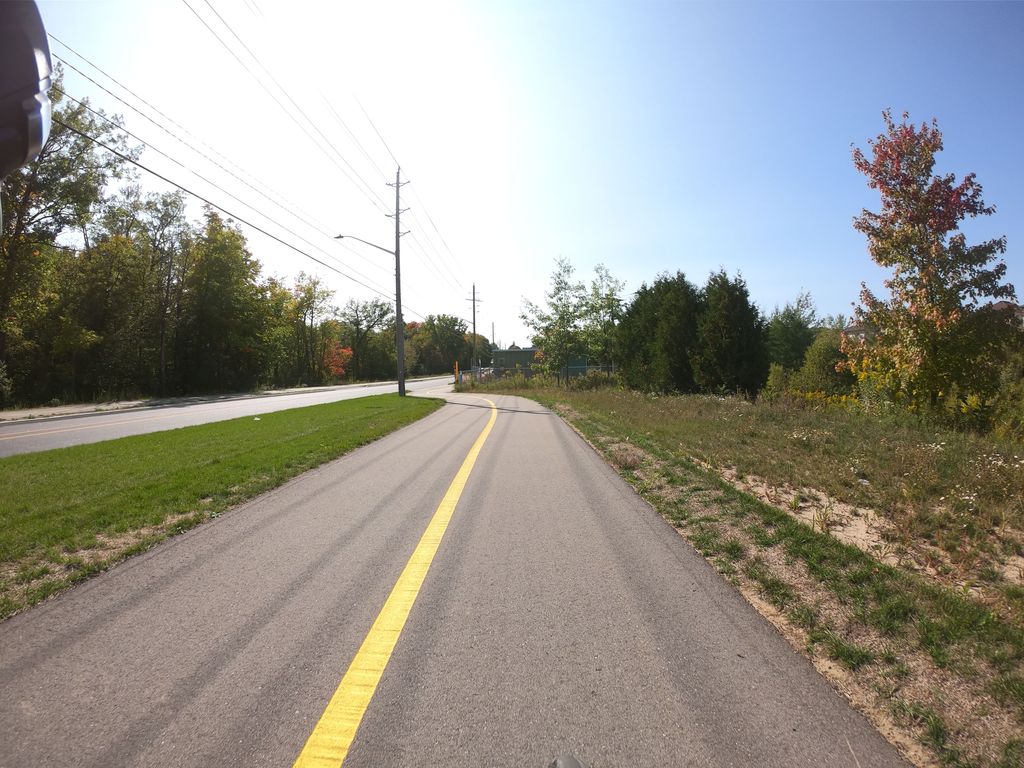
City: kitchener-waterloo